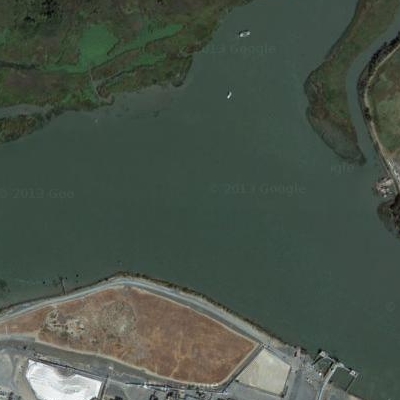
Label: dRiverLake